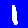
Digit: 1